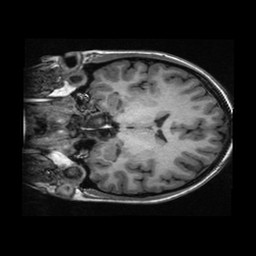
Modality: T1w
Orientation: coronal
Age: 21
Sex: female